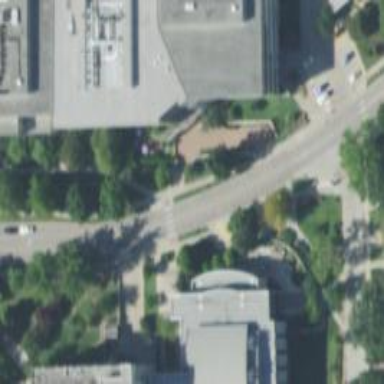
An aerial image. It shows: Footway.